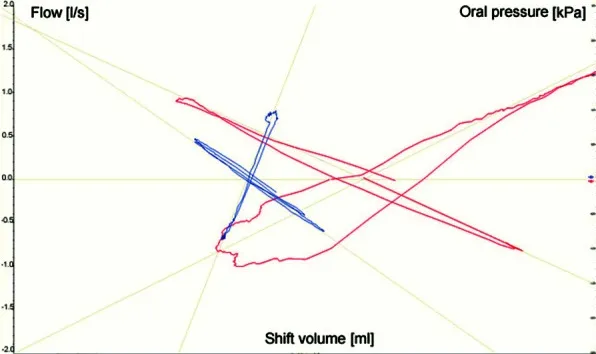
Body plethysmography.
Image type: chart (chart)